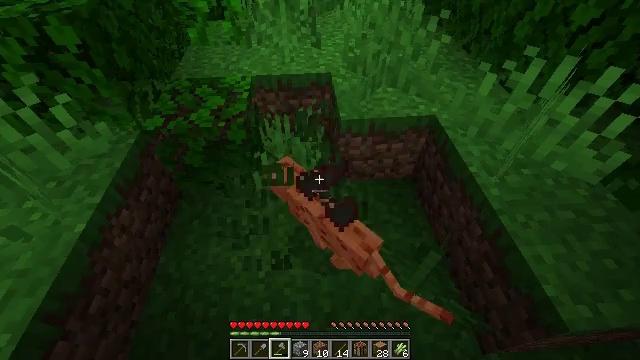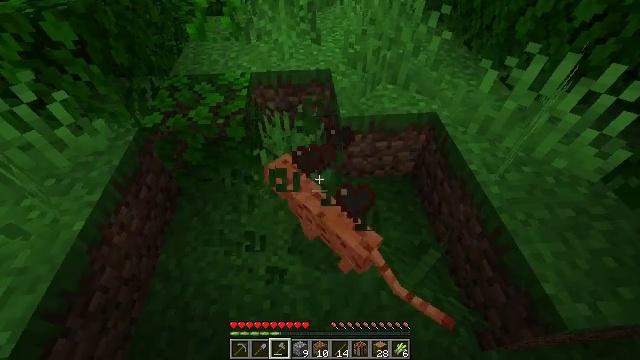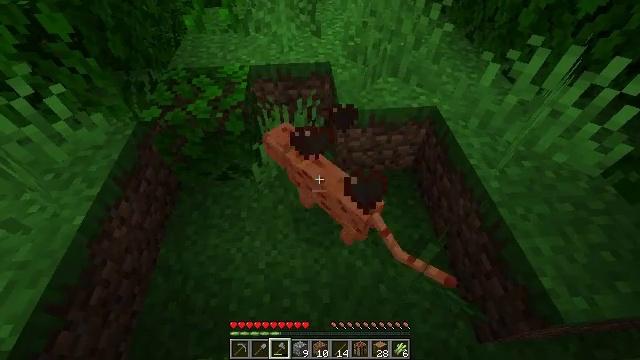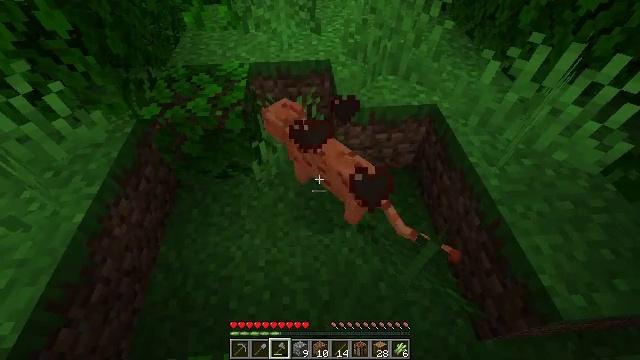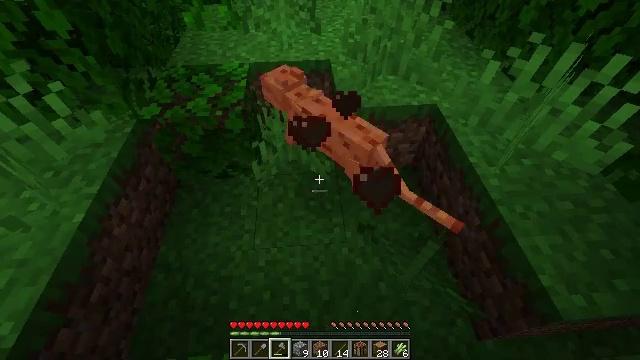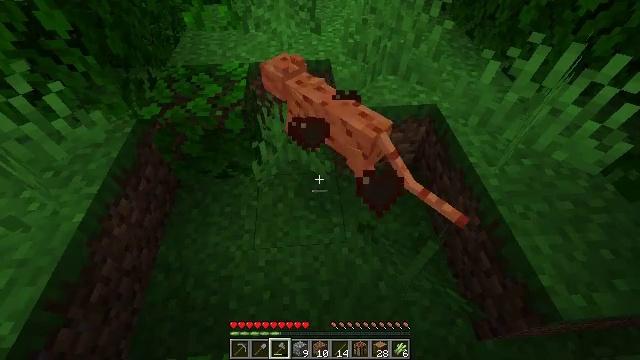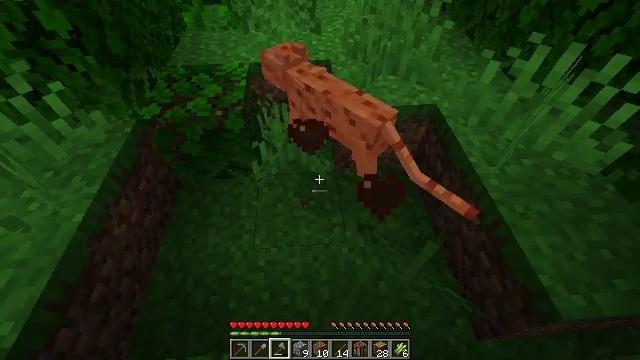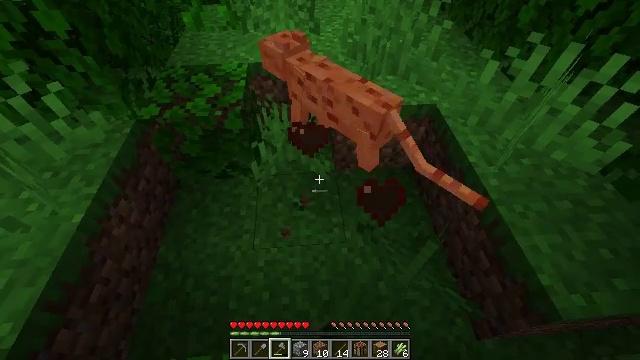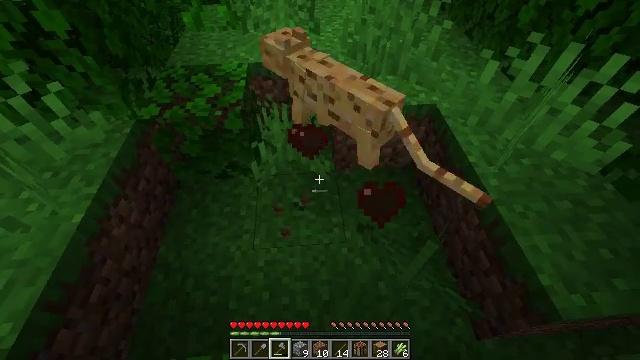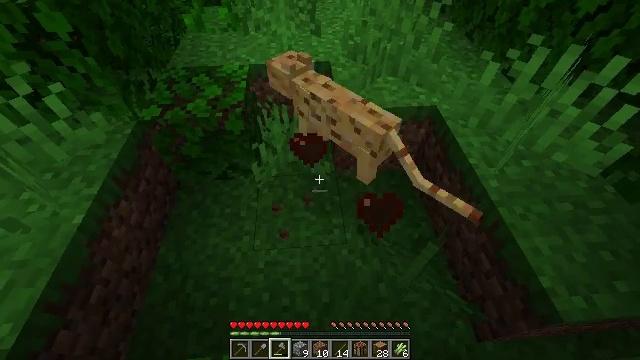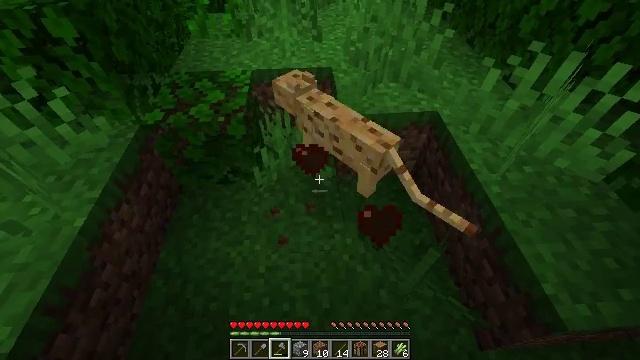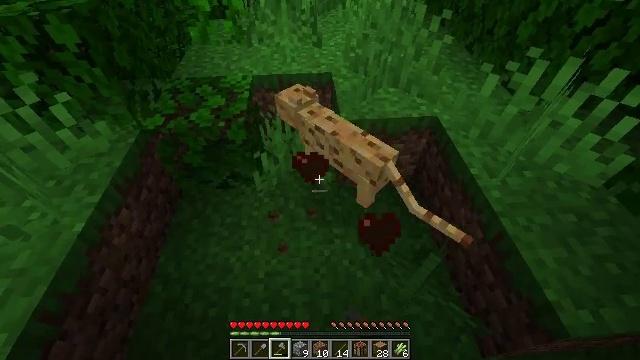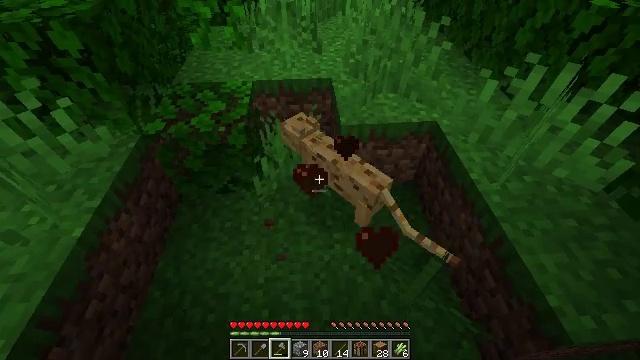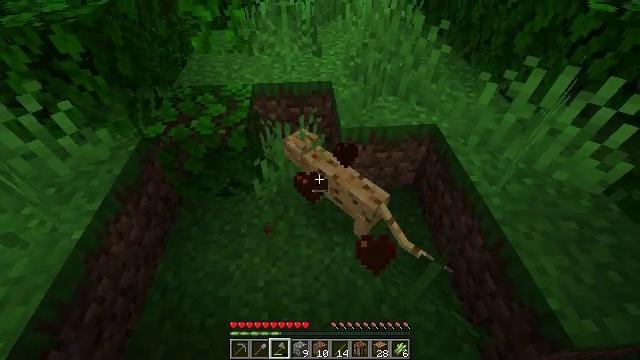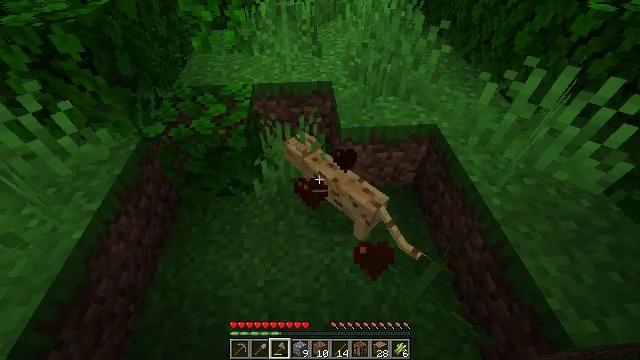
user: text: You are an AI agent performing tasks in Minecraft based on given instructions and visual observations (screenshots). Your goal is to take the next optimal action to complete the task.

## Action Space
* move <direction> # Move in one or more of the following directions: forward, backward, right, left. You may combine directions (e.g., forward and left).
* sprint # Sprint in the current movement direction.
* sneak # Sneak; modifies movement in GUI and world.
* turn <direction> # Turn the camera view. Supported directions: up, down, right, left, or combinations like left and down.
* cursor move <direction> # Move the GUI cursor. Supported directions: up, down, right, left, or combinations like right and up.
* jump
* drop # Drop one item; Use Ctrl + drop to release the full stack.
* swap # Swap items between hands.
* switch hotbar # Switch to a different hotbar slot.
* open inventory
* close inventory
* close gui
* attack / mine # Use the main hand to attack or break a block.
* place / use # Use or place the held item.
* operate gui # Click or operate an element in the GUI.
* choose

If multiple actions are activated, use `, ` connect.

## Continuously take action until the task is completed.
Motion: motion action
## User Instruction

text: End the life of an ocelot.
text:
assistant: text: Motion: no_op
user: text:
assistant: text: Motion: turn down, attack / mine
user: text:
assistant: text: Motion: attack / mine
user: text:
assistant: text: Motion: attack / mine
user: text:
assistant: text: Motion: no_op
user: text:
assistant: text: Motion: attack / mine
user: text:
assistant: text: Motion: attack / mine
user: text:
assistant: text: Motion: attack / mine
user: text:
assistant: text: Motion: no_op
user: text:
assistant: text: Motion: turn up, attack / mine
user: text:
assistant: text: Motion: turn up, attack / mine
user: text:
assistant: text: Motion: turn up, attack / mine
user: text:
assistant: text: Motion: no_op
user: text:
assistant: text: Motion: attack / mine
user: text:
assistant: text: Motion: attack / mine